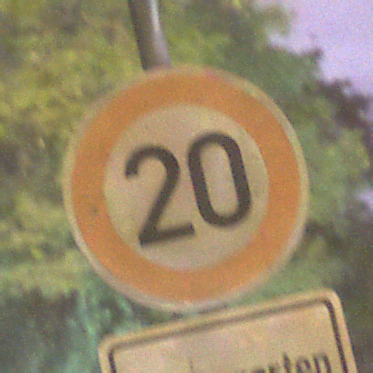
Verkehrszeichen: Geschwindigkeit20
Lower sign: HinweisDurchVerbaleAngabe9
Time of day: Night
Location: Outdoor (Suburban)
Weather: PartlyCloudy
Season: NotSpecified
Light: Artificial